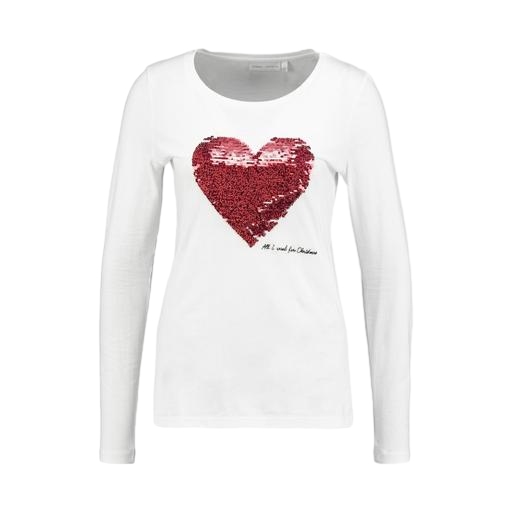
women's long red heart t-shirt, long-sleeve t-shirt only macy, longsleeve t-shirt, white background